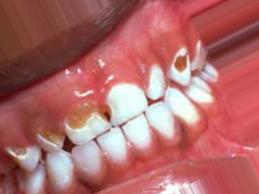
Condition: Caries